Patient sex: F
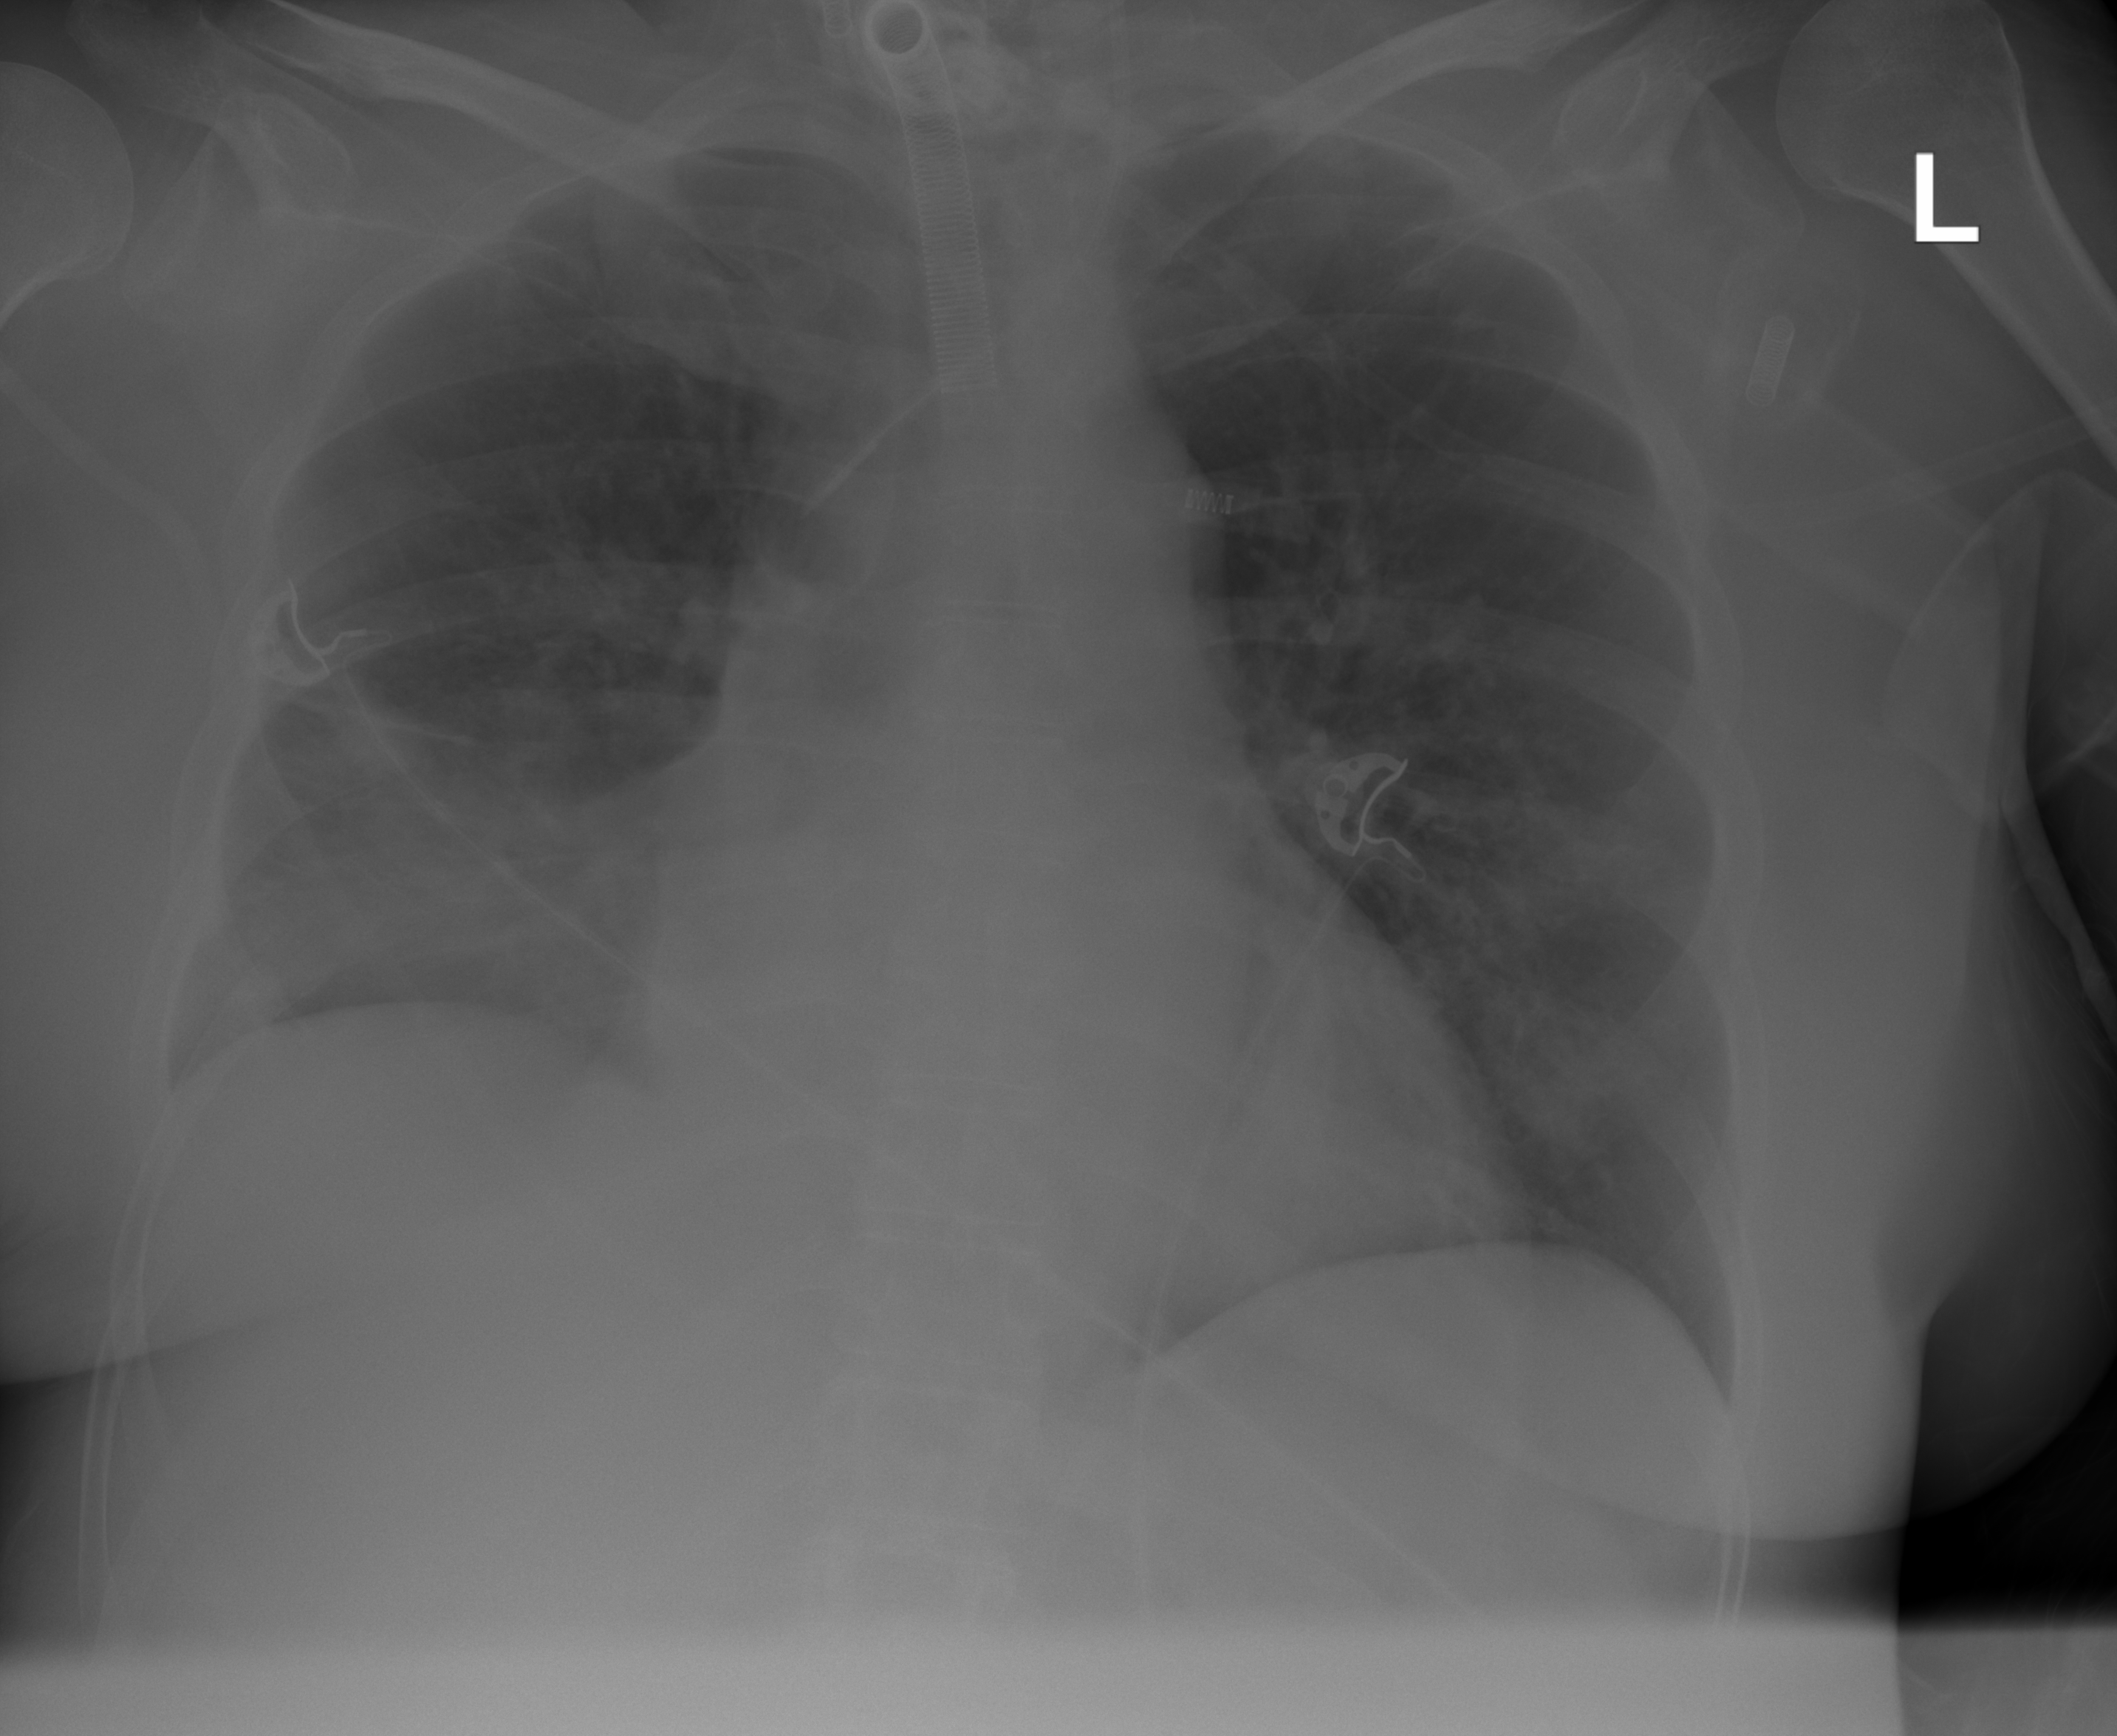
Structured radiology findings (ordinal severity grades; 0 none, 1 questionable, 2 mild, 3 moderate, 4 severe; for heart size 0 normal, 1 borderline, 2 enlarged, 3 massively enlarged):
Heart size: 0
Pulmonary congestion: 0
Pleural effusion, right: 0
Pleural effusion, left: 0
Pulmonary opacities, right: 2
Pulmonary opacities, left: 2
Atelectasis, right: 2
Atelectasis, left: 0